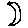
Label: moon